Field crop: tomato
Growth stage: 2
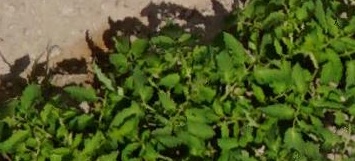
Species: tomato